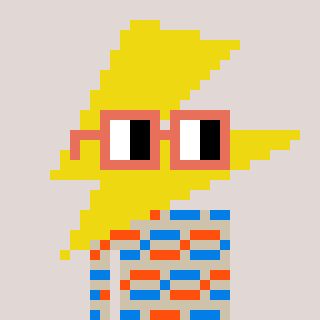
a pixel art character with square orange glasses, a lightning bolt-shaped head and a bege-colored body on a warm background